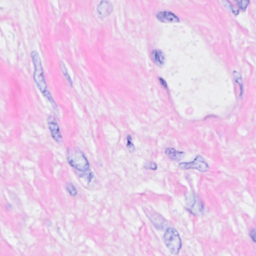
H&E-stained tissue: Breast